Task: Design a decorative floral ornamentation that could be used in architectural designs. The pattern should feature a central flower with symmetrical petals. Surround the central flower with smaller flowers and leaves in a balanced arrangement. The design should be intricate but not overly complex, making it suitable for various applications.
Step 1763:
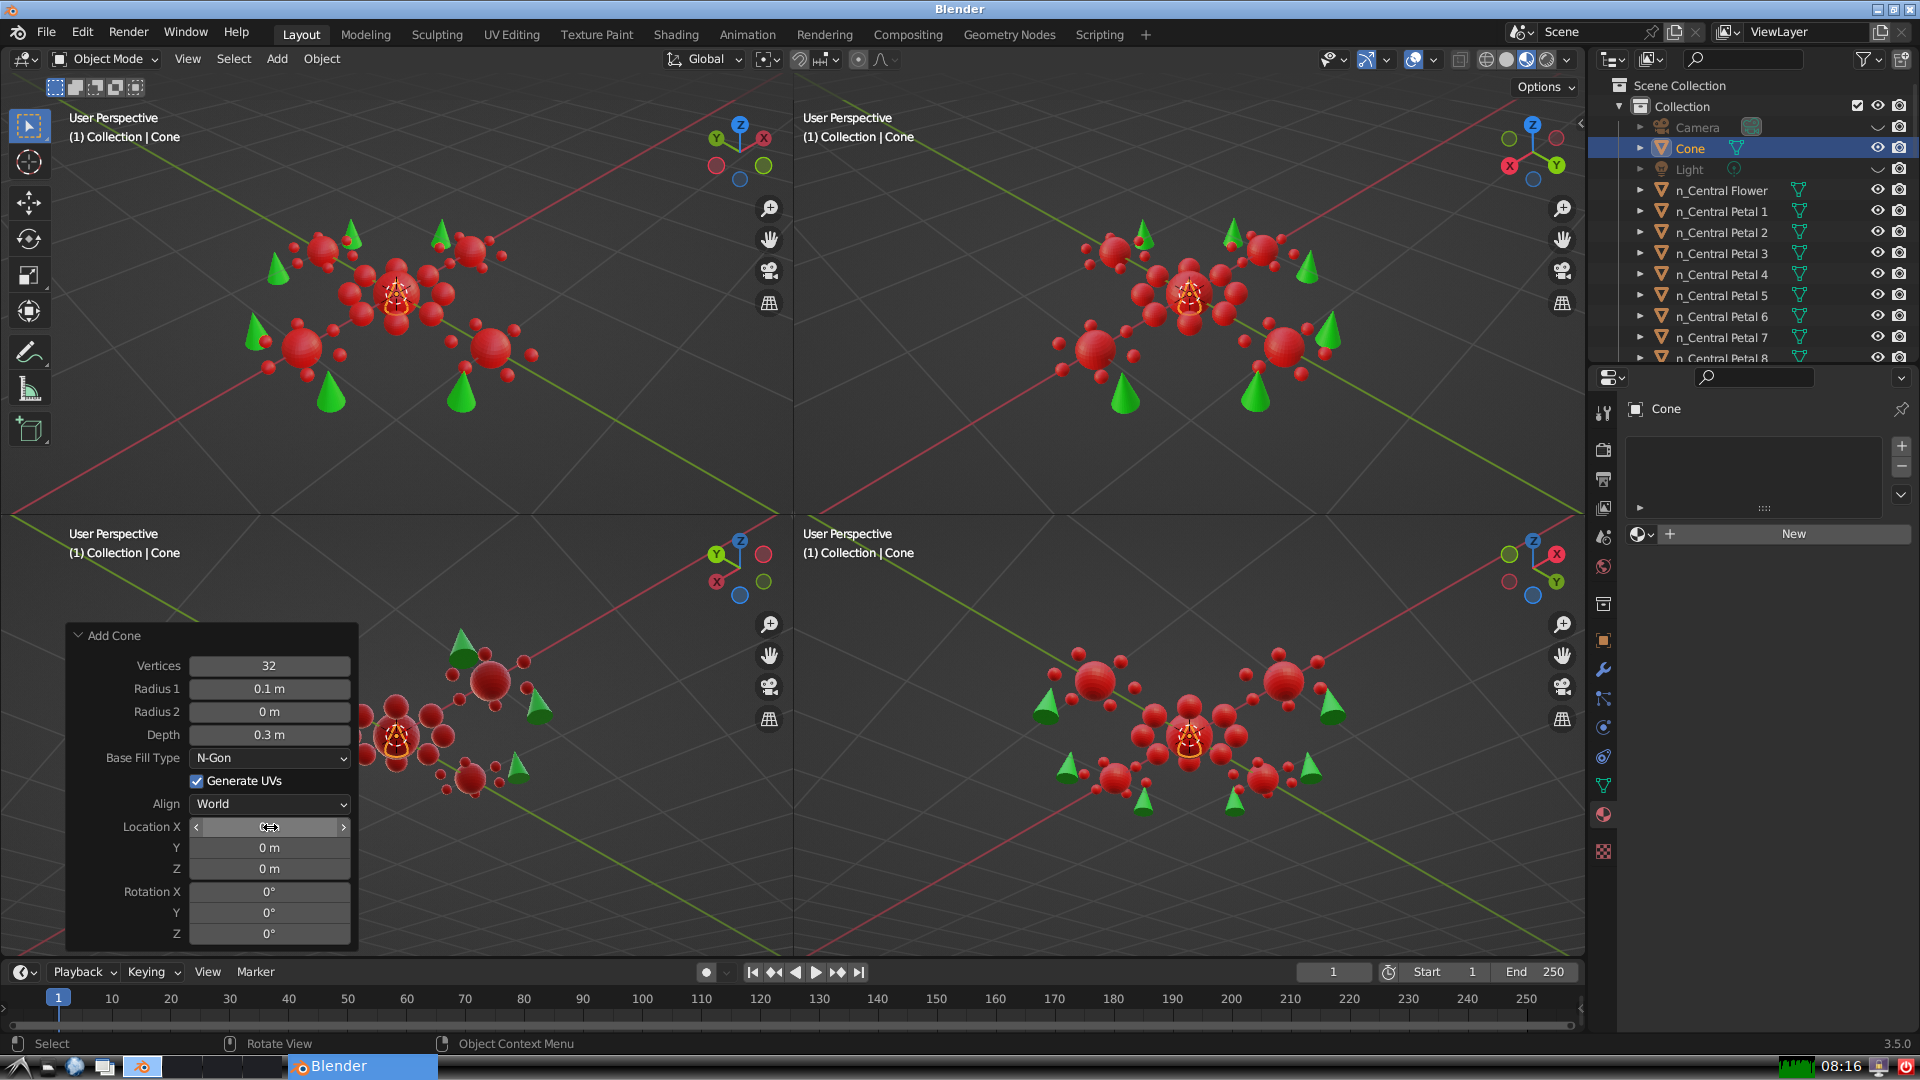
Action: click: no